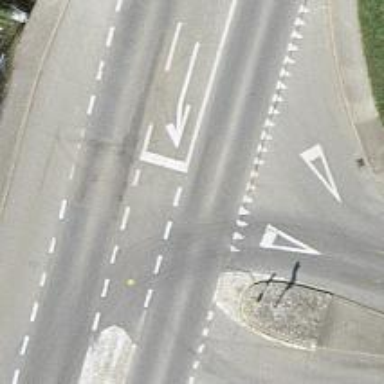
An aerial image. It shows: Bus stop along the road.